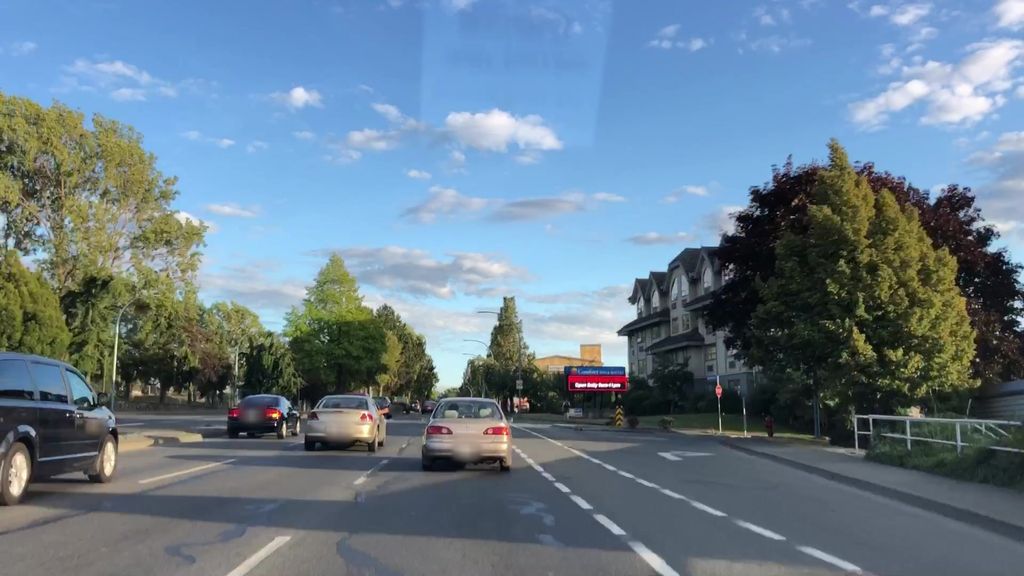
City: victoria